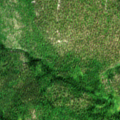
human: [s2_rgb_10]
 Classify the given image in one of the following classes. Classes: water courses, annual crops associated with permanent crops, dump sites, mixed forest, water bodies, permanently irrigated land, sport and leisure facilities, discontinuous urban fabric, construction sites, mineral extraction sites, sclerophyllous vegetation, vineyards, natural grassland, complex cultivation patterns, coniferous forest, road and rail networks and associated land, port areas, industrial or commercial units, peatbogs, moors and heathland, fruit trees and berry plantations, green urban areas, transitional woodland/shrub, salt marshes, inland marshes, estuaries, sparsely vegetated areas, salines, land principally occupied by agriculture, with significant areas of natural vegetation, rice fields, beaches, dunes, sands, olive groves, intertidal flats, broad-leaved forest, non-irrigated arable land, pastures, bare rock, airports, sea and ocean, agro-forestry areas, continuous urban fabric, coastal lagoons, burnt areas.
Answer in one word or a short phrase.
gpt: coniferous forest